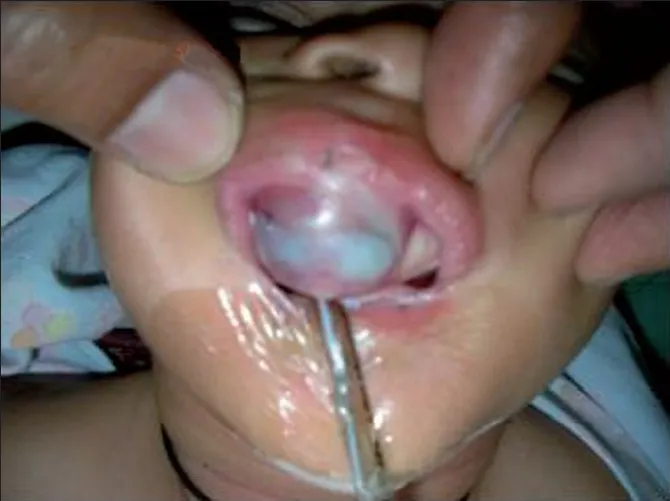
Firm, nonulcerated reddish-blue tumor in the maxilla.
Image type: medical_photograph (other_medical_photograph)